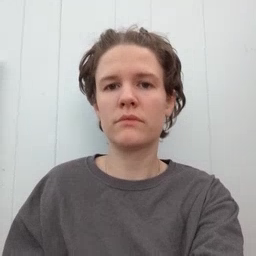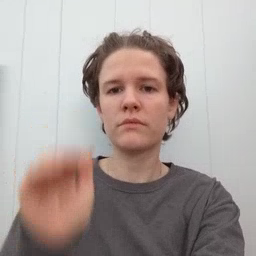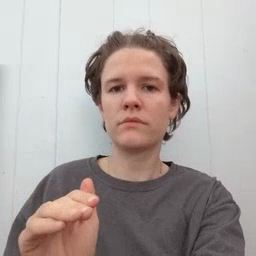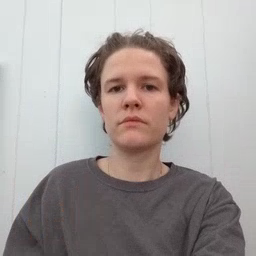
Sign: child